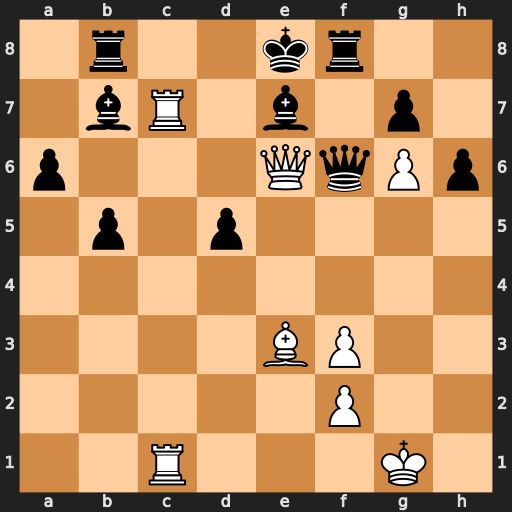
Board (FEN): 1r2kr2/1bR1b1p1/p3QqPp/1p1p4/8/4BP2/5P2/2R3K1
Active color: w
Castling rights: -
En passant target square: -
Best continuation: Qd7#